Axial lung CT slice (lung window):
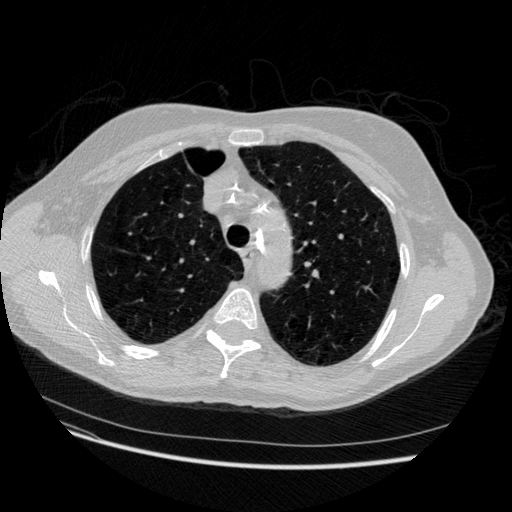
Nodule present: no